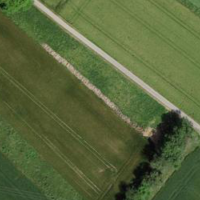
EUNIS habitat code: 52
Species observed at this site:
Jasminum nudiflorum